Question: I am doing microbiome data analysis in R using phyloseq package. The first step of this analysis is to import two files, one is .BIOM file (taxonomic information) and another is metadata file (tab delimited .txt).
Both files contain 147 samples, which is listed at the first column (#SampleID), for example- 001, 002, 003.......010, 011, .......147
I can successfully import the BIOM file by following command -
'''
biom_file = "otu_table.biom"
biomot = import_biom(biom_file, parseFunction = parse_taxonomy_greengenes)
'''
But when I am trying to import the metada .txt file by using this formula,
'''
map_file = "map2.txt"
bmsd = import_qiime_sample_data(map_file)
'''
It removes all leading zero from the sample names at #SampleID column. Therefore, I am unable to merge these two files in the subsequent steps of analysis.
Could somebody please help me, how can I keep those leading zero in sample name at #SampleID column.
Thank you for your help.
The data structure in .txt input file

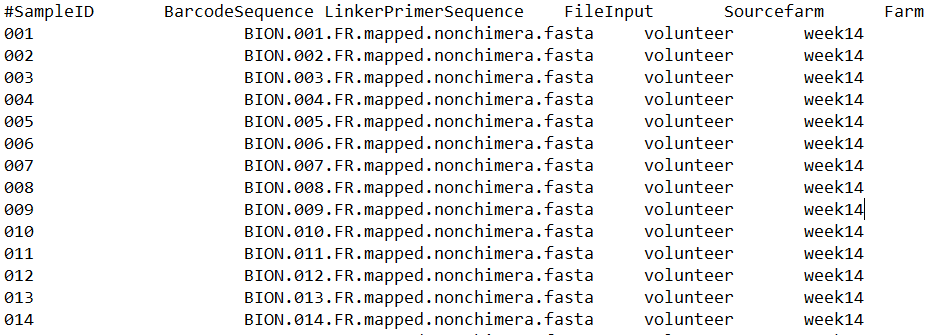
Answer: 'import_qiime_sample_dat' is defined as :
'''
import_qiime_sample_dat <- function (mapfilename)
{
QiimeMap <- read.table(file = mapfilename, header = TRUE,
sep = " ", comment.char = "")
rownames(QiimeMap) <- as.character(QiimeMap[, 1])
return(sample_data(QiimeMap))
}
'''
and as you can see uses read.table, which automatically converts columns containing numbers to integers/numerics, thus removing the leading zeros.
To avoid this, you could specify the desired column classes to be used in the 'txt -> data.frame' conversion, but unfortunately 'import_qiime_sample_dat' does not allow that.
Hence you should import of the file manually :
'''
tmpDF <- read.table(file = mapfilename, header = TRUE, sep = " ",
comment.char = "", colClasses = 'character')
row.names(tmpDF) <- as.character(tmpDF[[1]])
bmsd <- sample_data(tmpDF)
'''